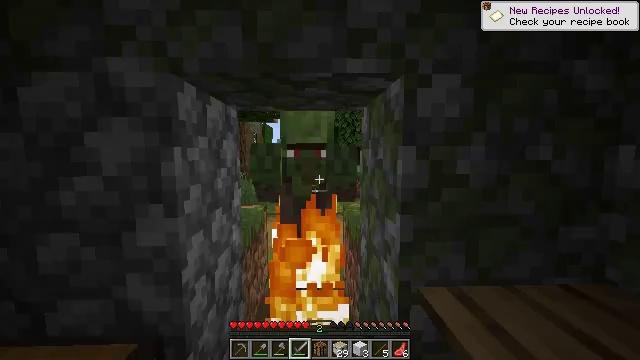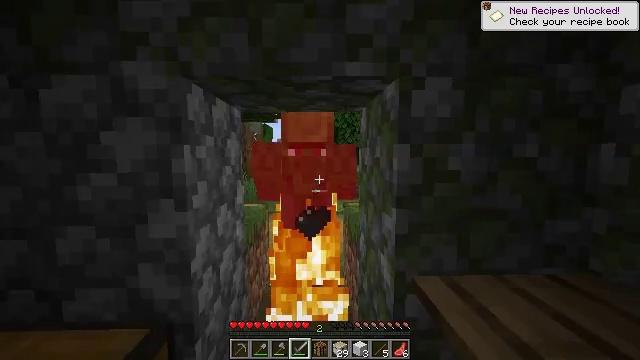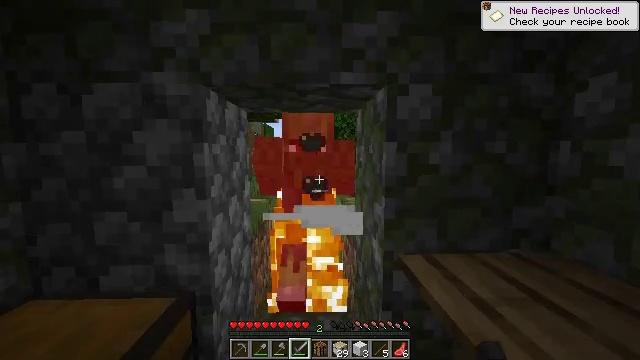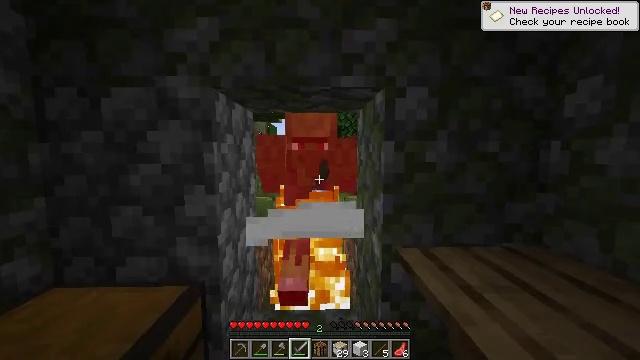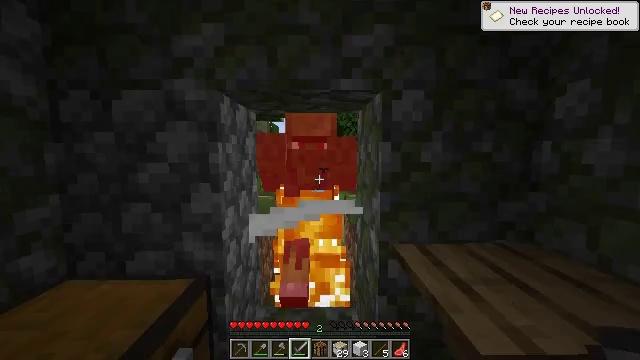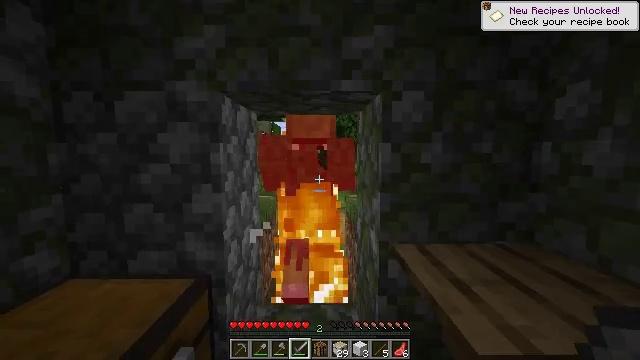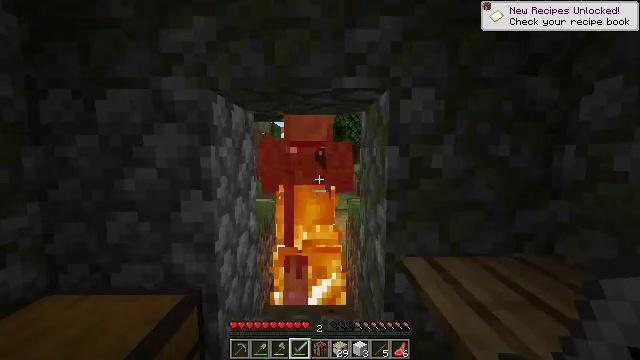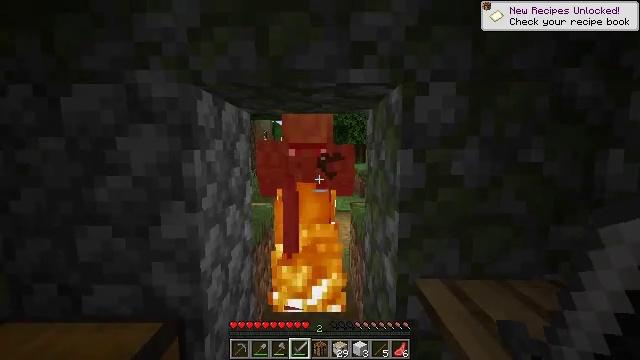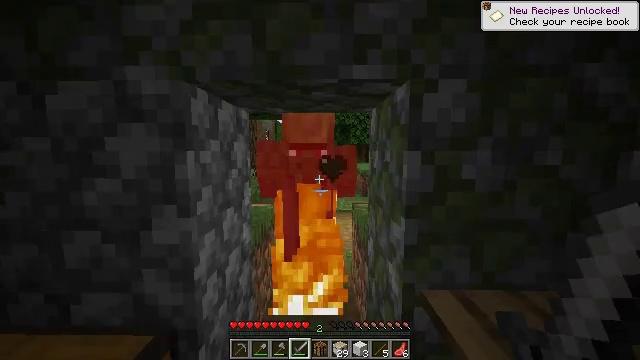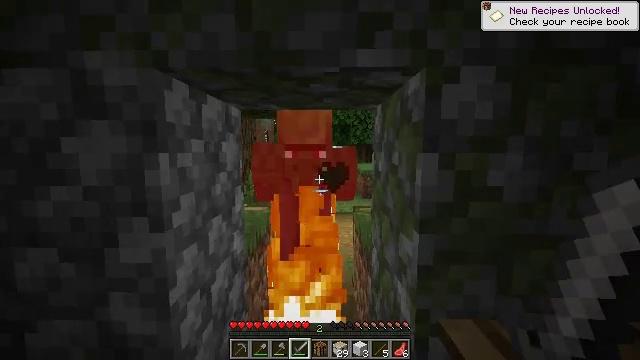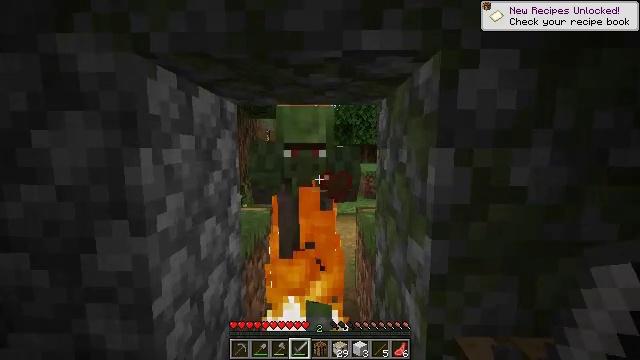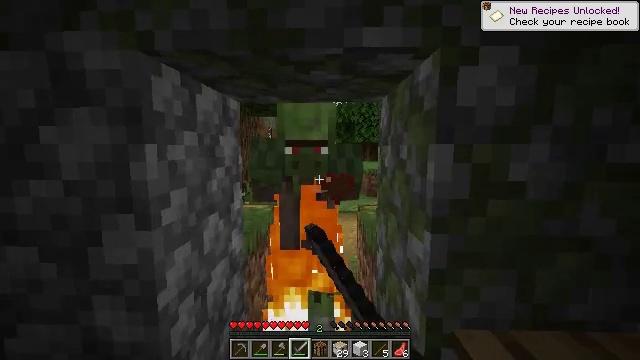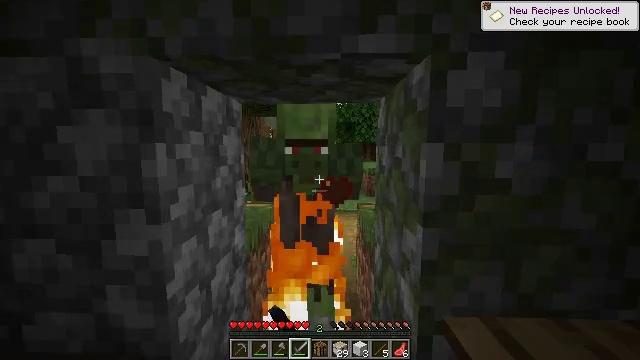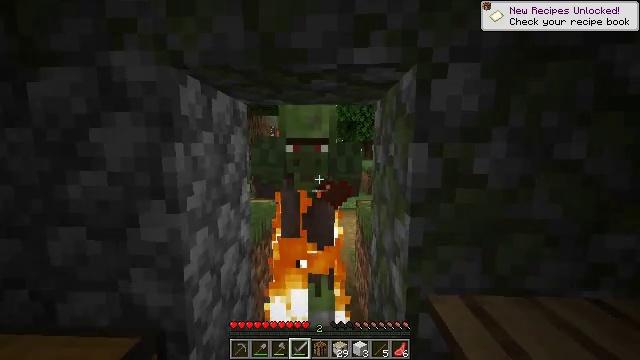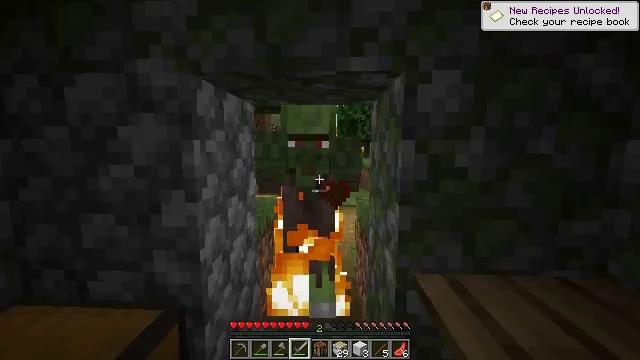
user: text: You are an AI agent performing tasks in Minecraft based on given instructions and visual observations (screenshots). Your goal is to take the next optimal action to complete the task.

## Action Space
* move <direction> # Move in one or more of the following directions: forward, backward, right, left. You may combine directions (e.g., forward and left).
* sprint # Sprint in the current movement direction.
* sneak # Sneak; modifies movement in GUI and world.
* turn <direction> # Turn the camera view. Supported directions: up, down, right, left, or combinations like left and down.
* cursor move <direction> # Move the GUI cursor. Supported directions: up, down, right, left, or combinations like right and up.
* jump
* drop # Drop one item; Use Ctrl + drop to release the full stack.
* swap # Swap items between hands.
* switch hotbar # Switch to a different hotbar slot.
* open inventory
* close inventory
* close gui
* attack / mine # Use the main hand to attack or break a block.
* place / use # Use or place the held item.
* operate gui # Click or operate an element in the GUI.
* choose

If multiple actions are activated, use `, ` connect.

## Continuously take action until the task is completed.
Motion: motion action
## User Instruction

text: Combat the zombie villager.
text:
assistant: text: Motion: move back
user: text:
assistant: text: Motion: no_op
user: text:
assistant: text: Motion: no_op
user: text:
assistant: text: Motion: no_op
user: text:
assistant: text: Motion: move forward
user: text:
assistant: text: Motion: move forward
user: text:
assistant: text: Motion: move forward
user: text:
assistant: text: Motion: move forward
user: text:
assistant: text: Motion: no_op
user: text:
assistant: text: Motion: attack / mine
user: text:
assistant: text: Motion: move back, attack / mine
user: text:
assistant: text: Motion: move back, attack / mine
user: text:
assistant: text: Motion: move back, attack / mine
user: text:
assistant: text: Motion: move back
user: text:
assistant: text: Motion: no_op